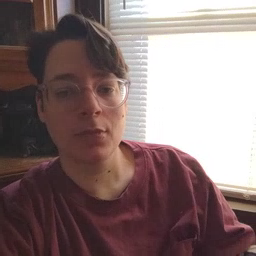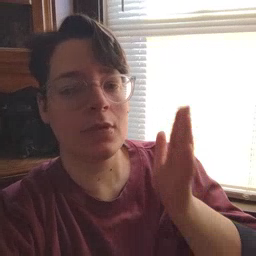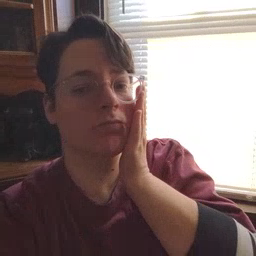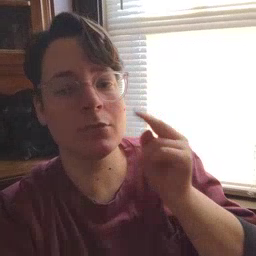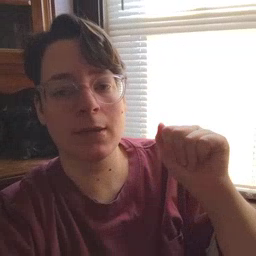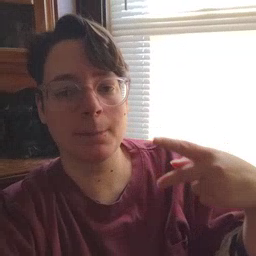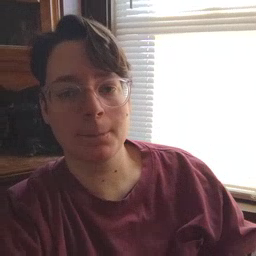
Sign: nap